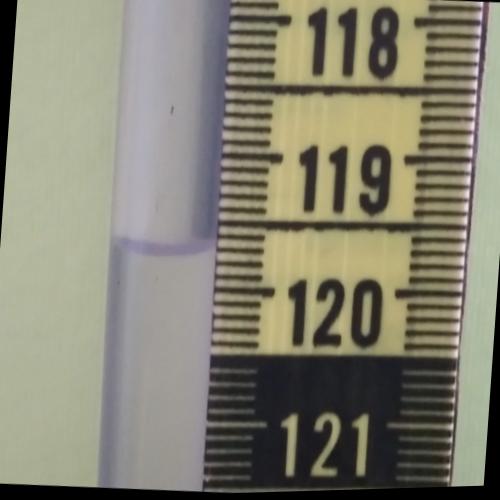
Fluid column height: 119.7 cm